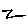
Label: zigzag